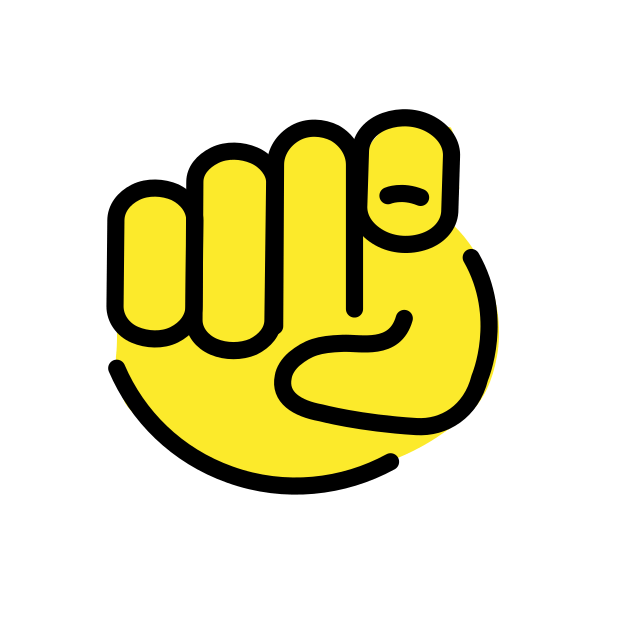
Emoji: 🫵
Name: index pointing at the viewer
Unicode: 0x1faf5